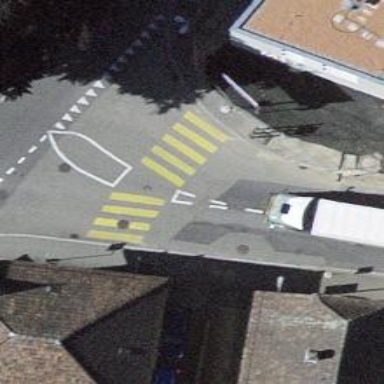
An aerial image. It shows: Zebra crossing with crossing island.